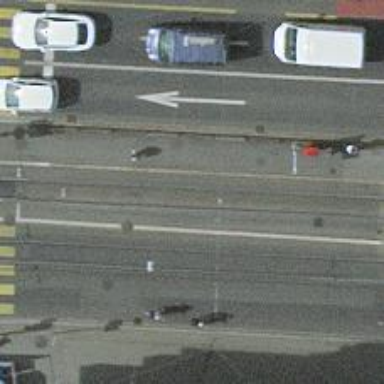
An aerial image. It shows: Tram stop with public transport stop position for trams.